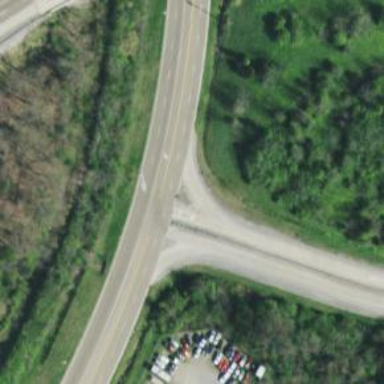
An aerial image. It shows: Secondary link road.